Question: I have several Wpf pages in my project, these pages have different forms and ui control indide theme. The image below shows the mainWindow and there are two button.
I want to show a specific page when I click on + or Edit button using the Frame control which is highlighted.
apparenatly this woks:
'''
Page1 me = new Page1();
mainFrame.Content = me;
'''
But it has an IE navigation sound and a toolbar appears after going to page2.
any better way to show diffrent pages and not using a frame?

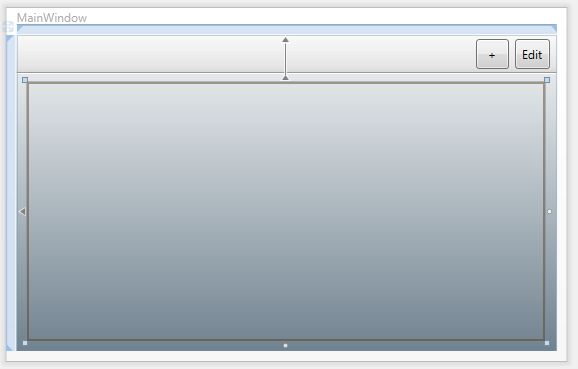
Answer: You may want to convert the 'Page' into a 'UserControl'. You can then put that control inside some other container, such as a 'Grid'. You'll have to manually swap out the pages in the container when navigating, but it looks like you're doing that anyway.